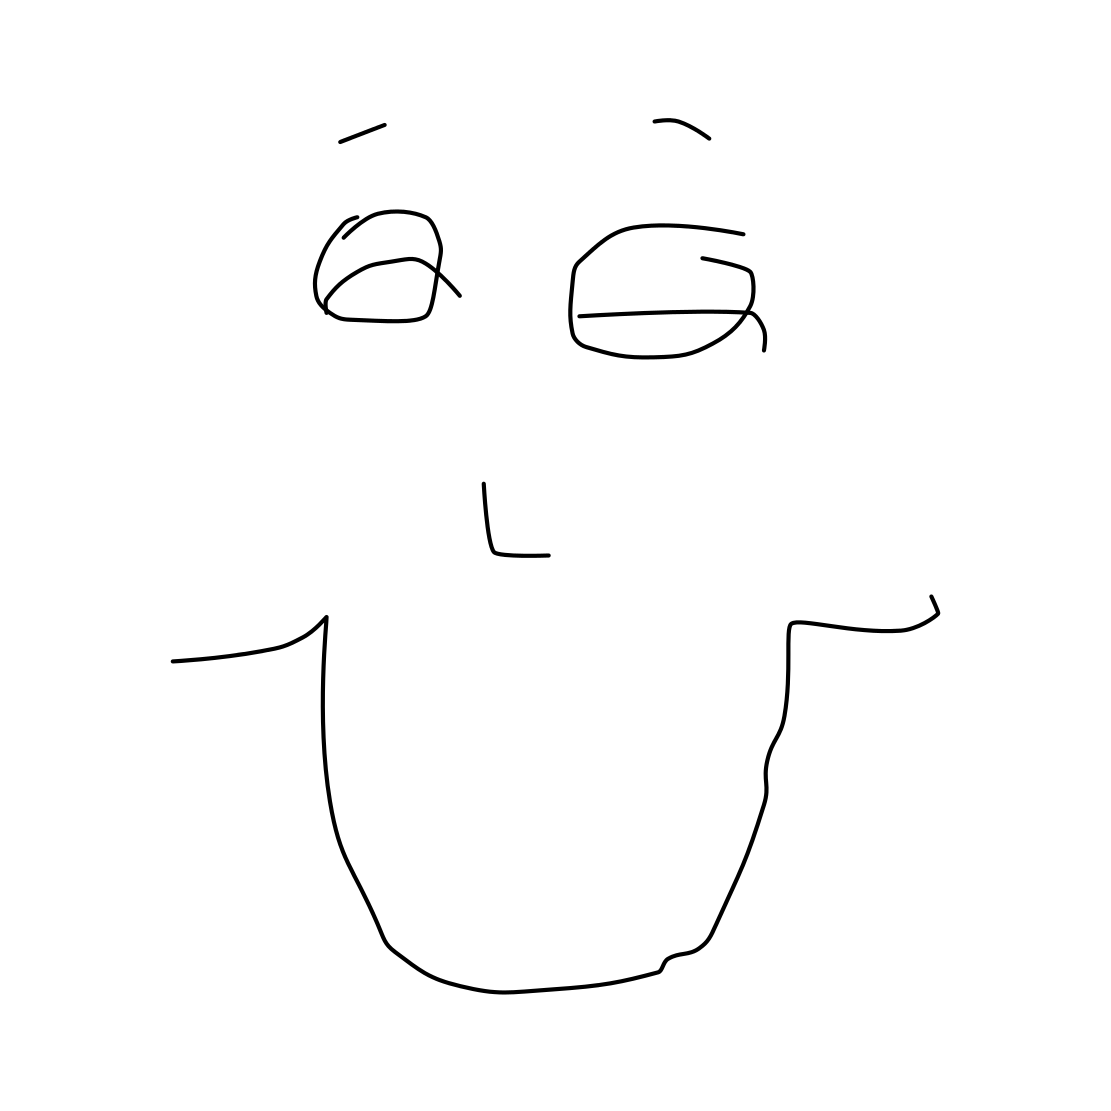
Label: face